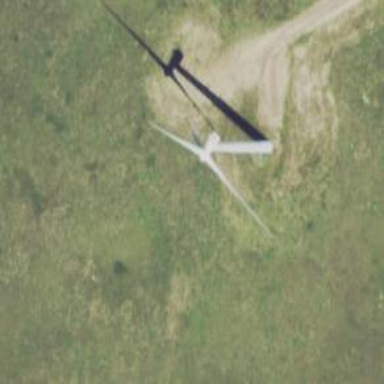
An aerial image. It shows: Wind generator powered by horizontal-axis wind turbine.